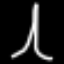
Label: The Eiffel Tower